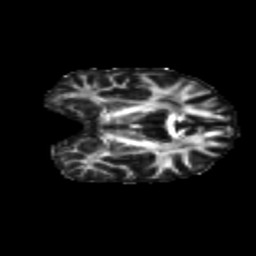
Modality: FA
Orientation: coronal
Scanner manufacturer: siemens
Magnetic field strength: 3 T
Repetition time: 9.2 s
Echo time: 0.084 s